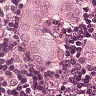
Metastatic tissue present: yes